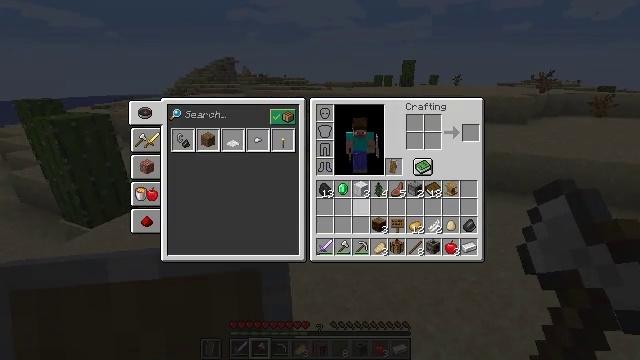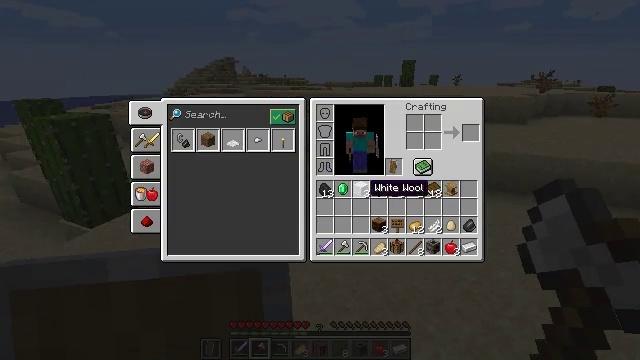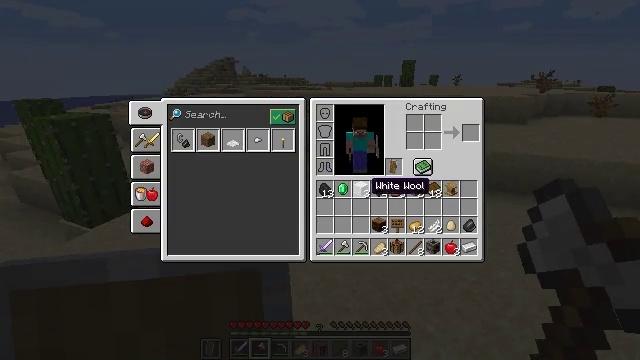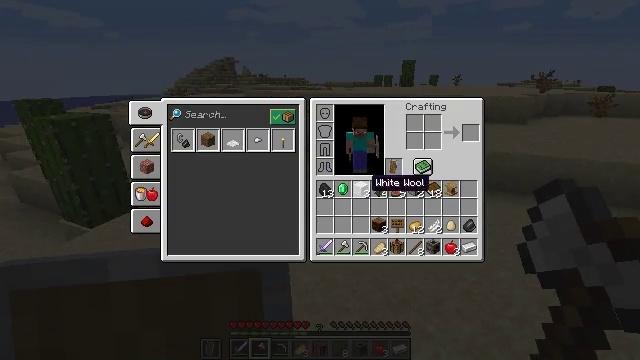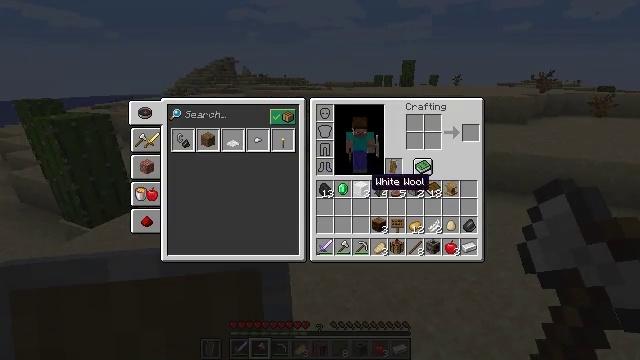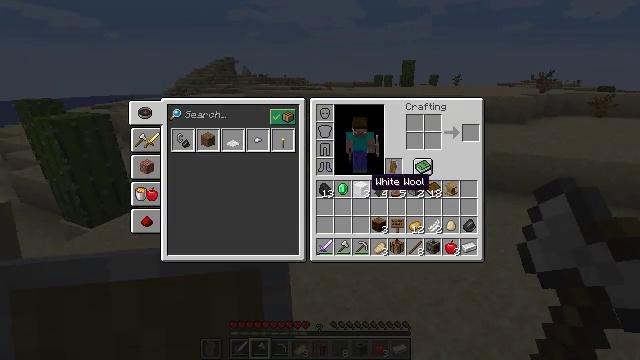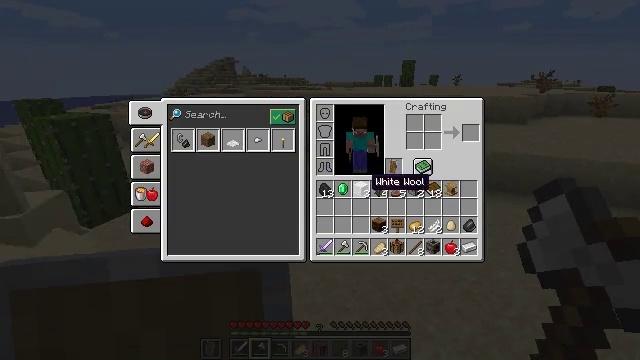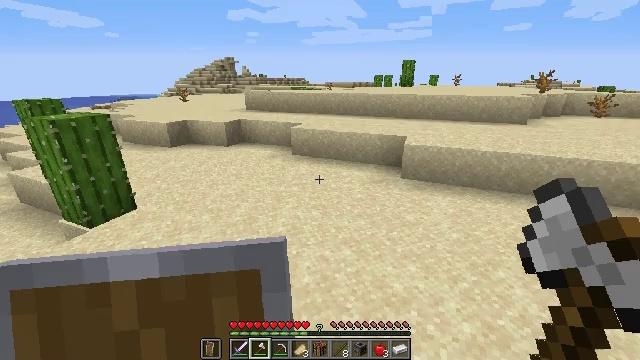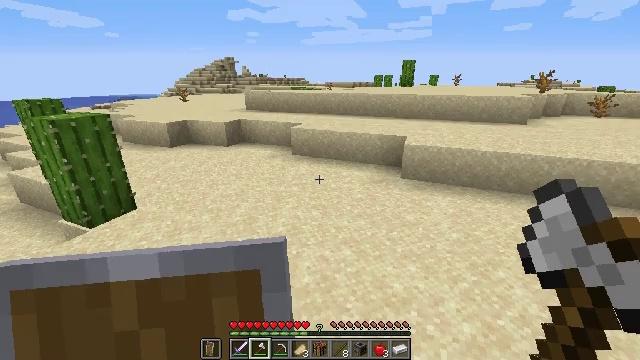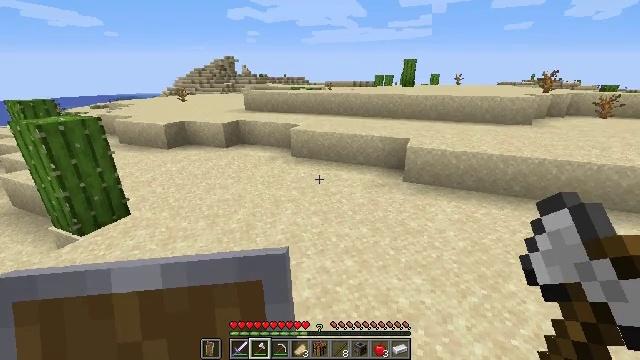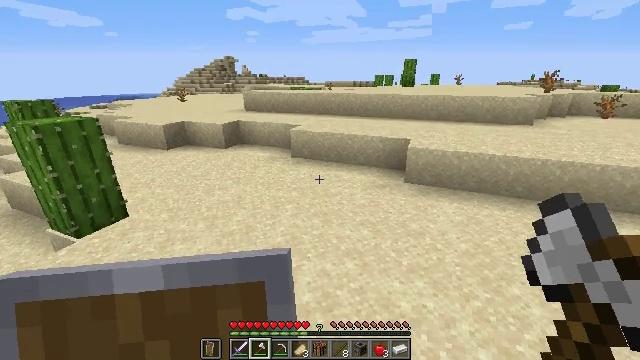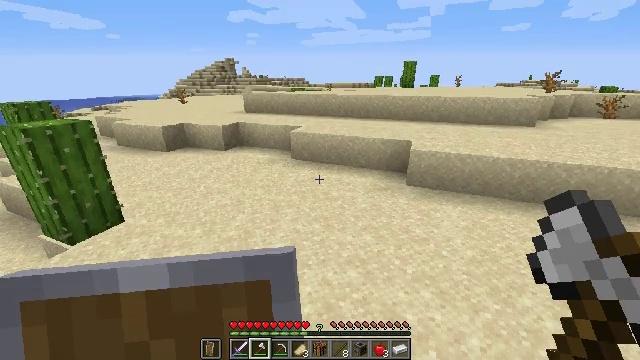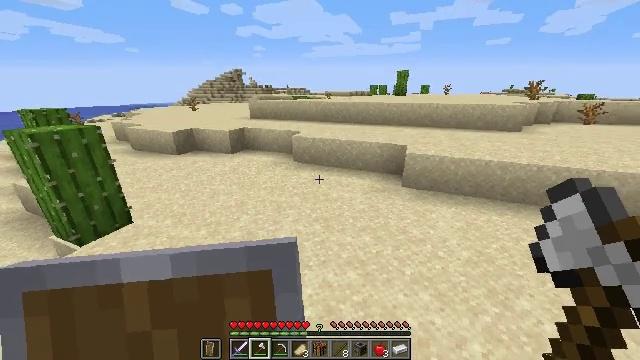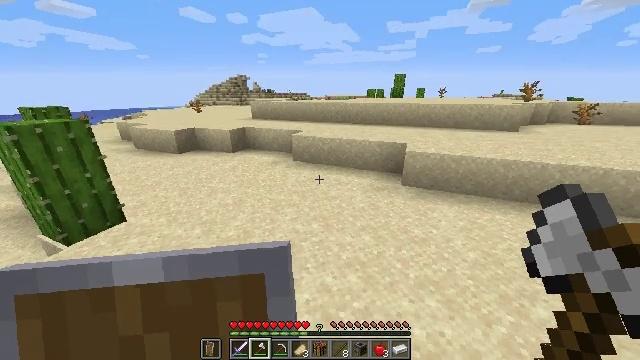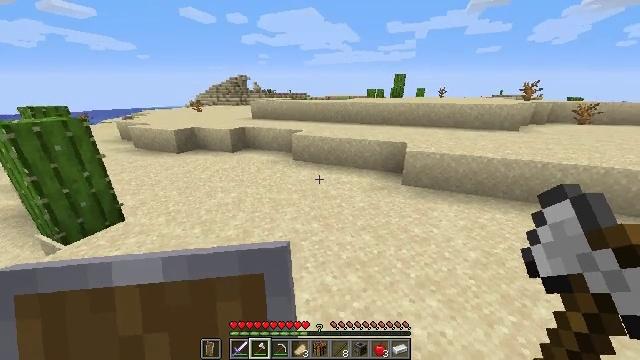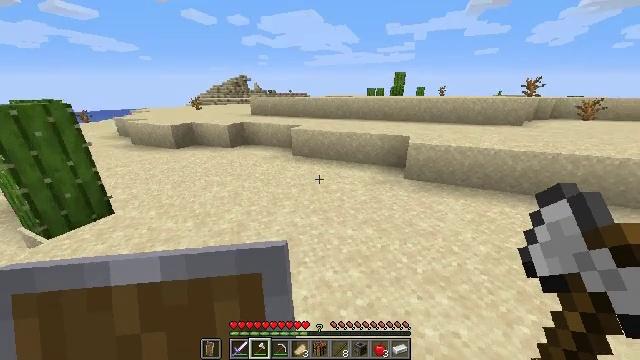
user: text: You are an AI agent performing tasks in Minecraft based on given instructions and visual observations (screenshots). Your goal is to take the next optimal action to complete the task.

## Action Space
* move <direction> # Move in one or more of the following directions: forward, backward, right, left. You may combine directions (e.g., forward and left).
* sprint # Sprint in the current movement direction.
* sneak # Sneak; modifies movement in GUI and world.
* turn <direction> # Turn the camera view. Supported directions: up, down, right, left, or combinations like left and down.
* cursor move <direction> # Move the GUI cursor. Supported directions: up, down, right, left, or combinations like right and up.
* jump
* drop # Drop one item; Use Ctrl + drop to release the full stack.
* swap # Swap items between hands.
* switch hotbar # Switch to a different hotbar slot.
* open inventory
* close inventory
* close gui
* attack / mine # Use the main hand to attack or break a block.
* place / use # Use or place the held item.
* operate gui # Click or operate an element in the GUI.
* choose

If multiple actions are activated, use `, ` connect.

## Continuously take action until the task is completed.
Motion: motion action
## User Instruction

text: Mine the sugar cane near rivers.
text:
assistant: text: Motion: no_op
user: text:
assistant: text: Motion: no_op
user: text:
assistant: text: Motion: no_op
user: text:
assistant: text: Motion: no_op
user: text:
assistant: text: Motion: no_op
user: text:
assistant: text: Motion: no_op
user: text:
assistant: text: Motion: no_op
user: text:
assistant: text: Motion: move forward, close gui
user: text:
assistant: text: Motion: move forward
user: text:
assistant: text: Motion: move forward, sprint
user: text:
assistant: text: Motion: move forward, sprint
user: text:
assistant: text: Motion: move forward, sprint
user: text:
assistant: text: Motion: move forward, sprint
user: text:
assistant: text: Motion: move forward, sprint
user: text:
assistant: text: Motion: move forward, sprint
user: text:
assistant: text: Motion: move forward, sprint
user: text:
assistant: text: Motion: move forward, sprint
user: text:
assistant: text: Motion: move forward, sprint, turn right and up
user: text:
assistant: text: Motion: move forward, sprint, turn right and up
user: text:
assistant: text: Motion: move forward, sprint
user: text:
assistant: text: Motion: move forward, sprint
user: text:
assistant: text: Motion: move forward, sprint
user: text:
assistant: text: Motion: move forward, sprint, turn up
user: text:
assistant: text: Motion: move forward, sprint, jump
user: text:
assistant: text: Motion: move forward, sprint, jump
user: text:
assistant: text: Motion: move forward, sprint, jump
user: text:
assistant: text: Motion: move forward, sprint, jump
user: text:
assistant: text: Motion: move forward, sprint
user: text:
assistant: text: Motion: move forward, sprint, open inventory
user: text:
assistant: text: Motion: move forward, open inventory